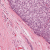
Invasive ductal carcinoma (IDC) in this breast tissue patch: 0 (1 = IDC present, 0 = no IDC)